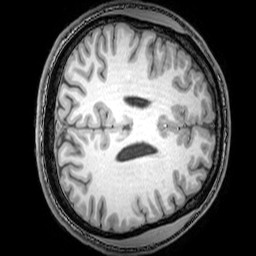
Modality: T1w
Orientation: axial
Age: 21
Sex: male
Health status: healthy
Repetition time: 0.081 s
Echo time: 0.037 s